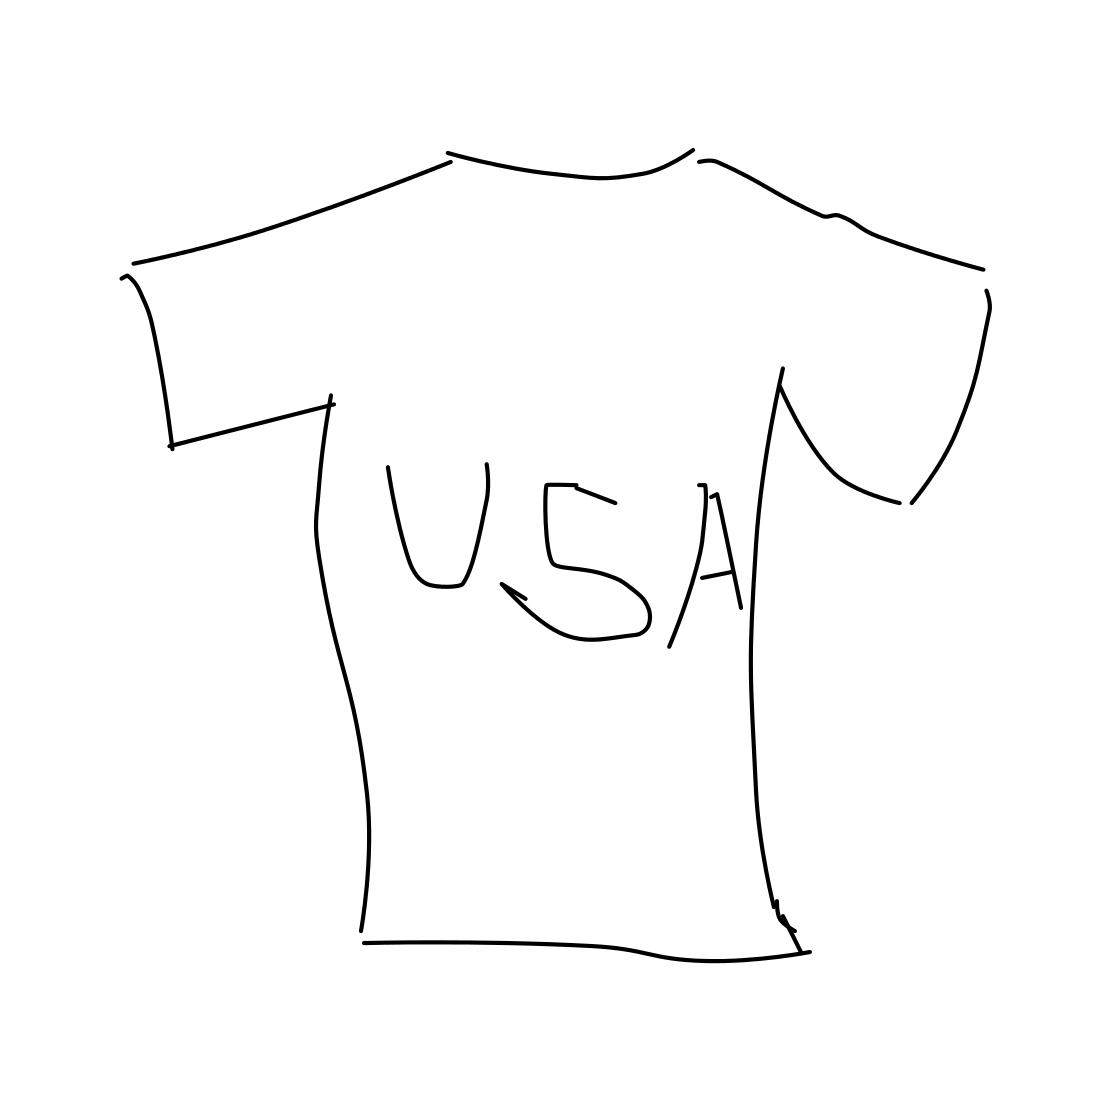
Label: t-shirt